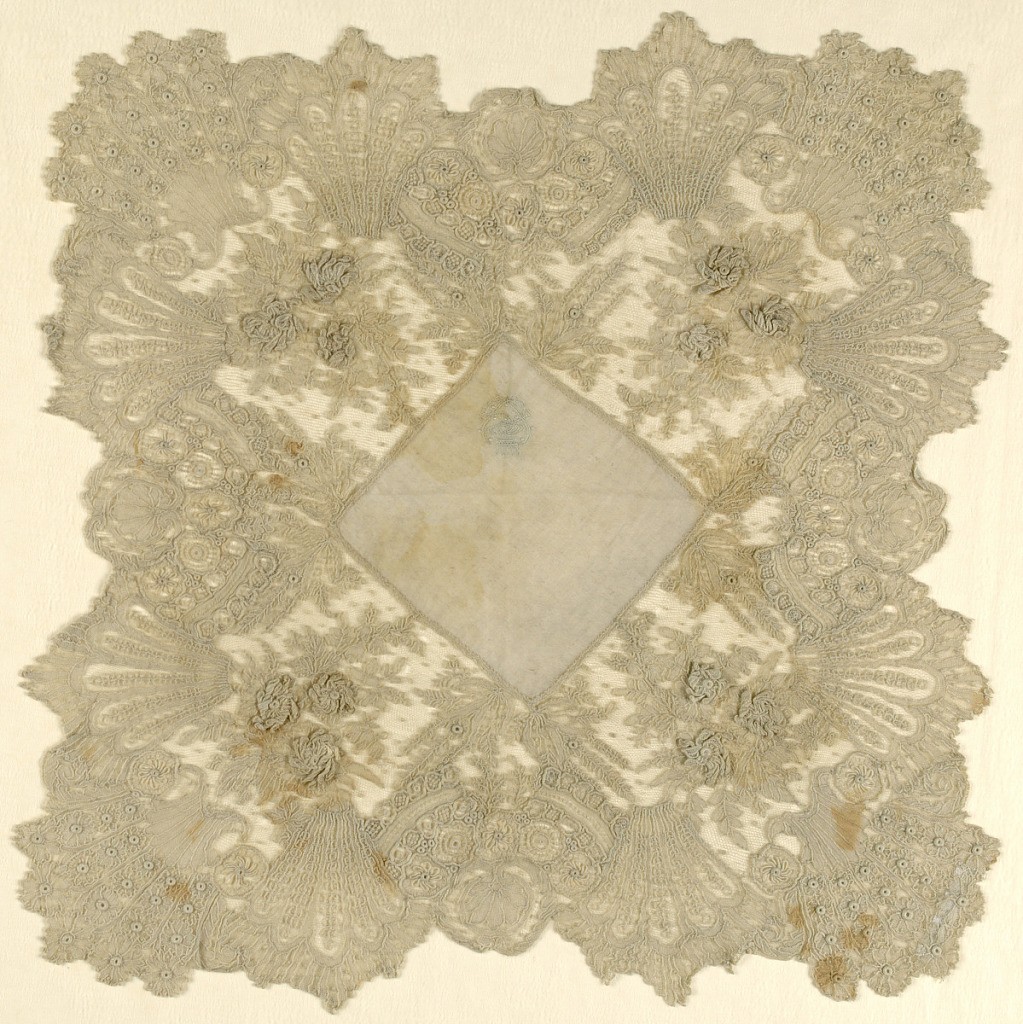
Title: Handkerchief
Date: late 19th century
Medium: Technique: needle lace with ground of loop & twist with loop & twist return
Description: Square Handerkerchief, linen with square shaped center edged all around with needle lace, Point de Gaze. Pattern shows elaborate festoons ornamented with floral sprays. In each corner superimposed floral petals. Solid center square worked with initials (E. S. ?) and a crown.